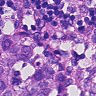
Metastatic tissue present: yes